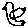
Label: bird